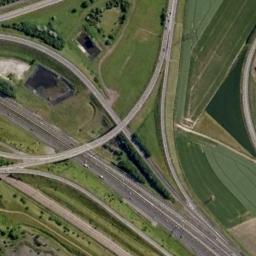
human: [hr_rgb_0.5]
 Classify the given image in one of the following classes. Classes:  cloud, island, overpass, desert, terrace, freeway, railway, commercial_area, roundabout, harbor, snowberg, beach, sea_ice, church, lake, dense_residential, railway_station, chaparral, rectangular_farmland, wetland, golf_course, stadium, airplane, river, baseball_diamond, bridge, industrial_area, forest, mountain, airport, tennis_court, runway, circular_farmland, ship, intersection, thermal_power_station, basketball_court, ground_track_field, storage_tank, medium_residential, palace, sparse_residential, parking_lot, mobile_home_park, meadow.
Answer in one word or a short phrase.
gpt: overpass